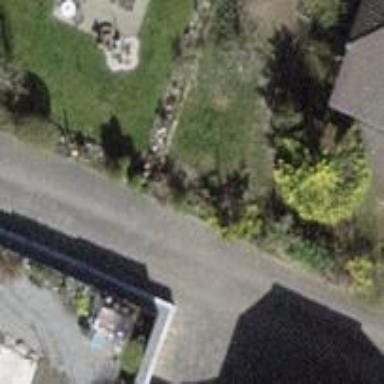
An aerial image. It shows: Cobblestone driveway.